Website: macys
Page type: gifting
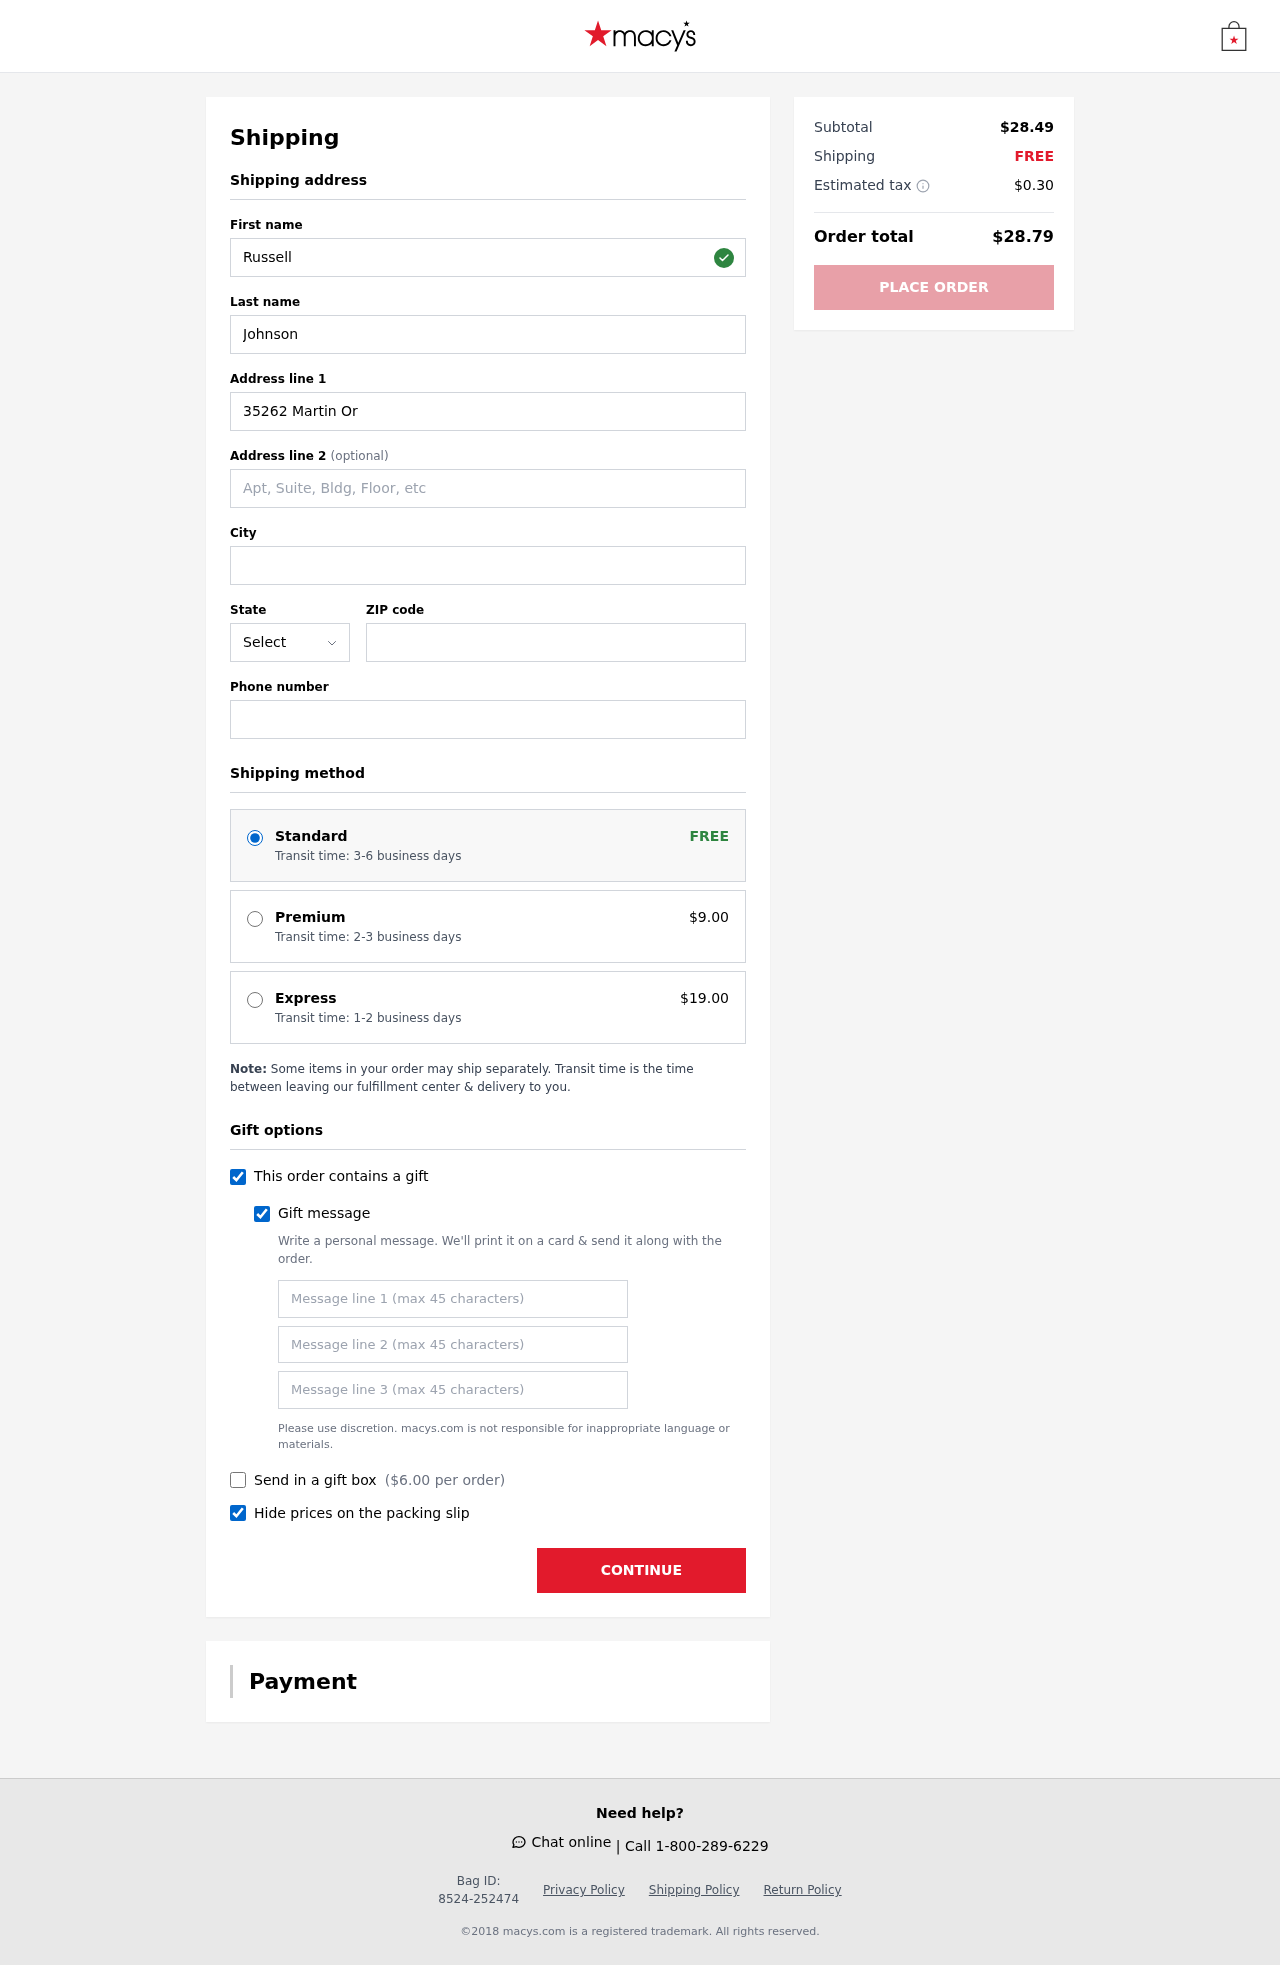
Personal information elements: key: PII_STATE_ABBR
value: KY
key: PII_FIRSTNAME
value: Russell
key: PII_LASTNAME
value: Johnson
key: PII_STREET
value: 35262 Martin Orchard
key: PII_CITY
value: Lake Eddieberg
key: PII_POSTCODE
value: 41762
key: PII_PHONE
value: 4514240918
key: PII_GIFT_MESSAGE
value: Hey Joshua! Thought these would be perfect for those late-night baking sessions we always talk about. Can't wait to see what delicious treats you whip up! Russell
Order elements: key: ORDER_SHIPPING_STANDARD
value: Transit time: 3-6 business days
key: ORDER_SHIPPING_PREMIUM
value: Transit time: 2-3 business days
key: ORDER_SHIPPING_PREMIUM_PRICE
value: $9.00
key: ORDER_SHIPPING_EXPRESS
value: Transit time: 1-2 business days
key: ORDER_SHIPPING_EXPRESS_PRICE
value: $19.00
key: ORDER_GIFT_BOX_PRICE
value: $6.00
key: ORDER_SUBTOTAL
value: $28.49
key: ORDER_SHIPPING_COST
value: FREE
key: ORDER_TAX
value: $0.30
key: ORDER_TOTAL
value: $28.79